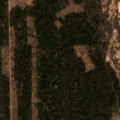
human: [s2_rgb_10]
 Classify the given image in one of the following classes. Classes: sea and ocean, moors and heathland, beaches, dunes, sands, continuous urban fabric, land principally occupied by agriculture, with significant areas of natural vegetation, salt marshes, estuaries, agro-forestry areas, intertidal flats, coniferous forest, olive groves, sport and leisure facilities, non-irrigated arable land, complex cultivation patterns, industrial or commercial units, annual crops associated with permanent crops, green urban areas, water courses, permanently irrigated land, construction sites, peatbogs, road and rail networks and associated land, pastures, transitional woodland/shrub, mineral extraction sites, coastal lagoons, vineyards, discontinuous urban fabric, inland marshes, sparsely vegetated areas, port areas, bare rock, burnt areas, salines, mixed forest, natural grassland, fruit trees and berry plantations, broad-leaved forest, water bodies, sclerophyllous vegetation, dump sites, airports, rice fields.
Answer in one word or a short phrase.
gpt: land principally occupied by agriculture, with significant areas of natural vegetation, coniferous forest, mixed forest